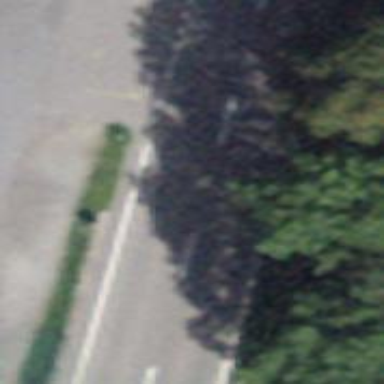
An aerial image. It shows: Bus stop with platform for public transport.